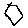
Label: hexagon